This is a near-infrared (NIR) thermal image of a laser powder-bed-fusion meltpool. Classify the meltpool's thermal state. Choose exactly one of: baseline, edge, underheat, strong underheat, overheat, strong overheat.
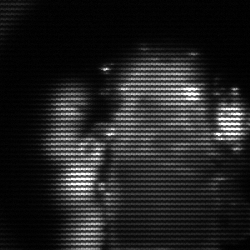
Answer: strong underheat